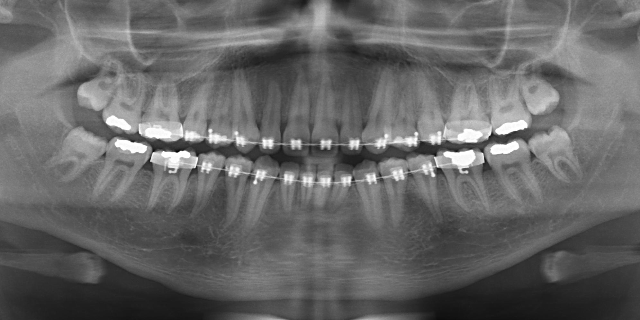
adult